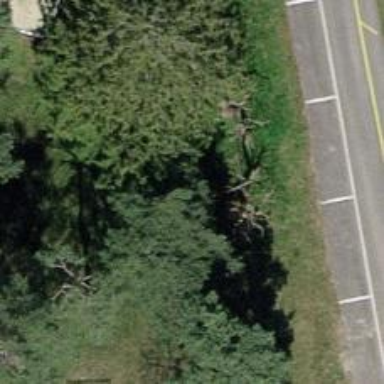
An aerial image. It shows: Needle-leaved tree in natural setting.